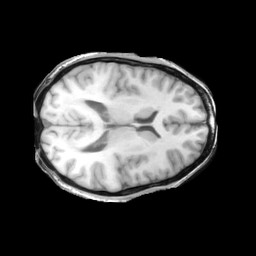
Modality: T1w
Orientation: axial
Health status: ill
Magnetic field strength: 3 T